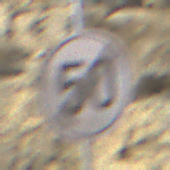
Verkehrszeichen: EndeGeschwindigkeit50
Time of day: MorningAfternoon
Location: Outdoor (Nature)
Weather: Clear
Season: NotSpecified
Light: Natural